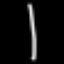
Label: line